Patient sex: F
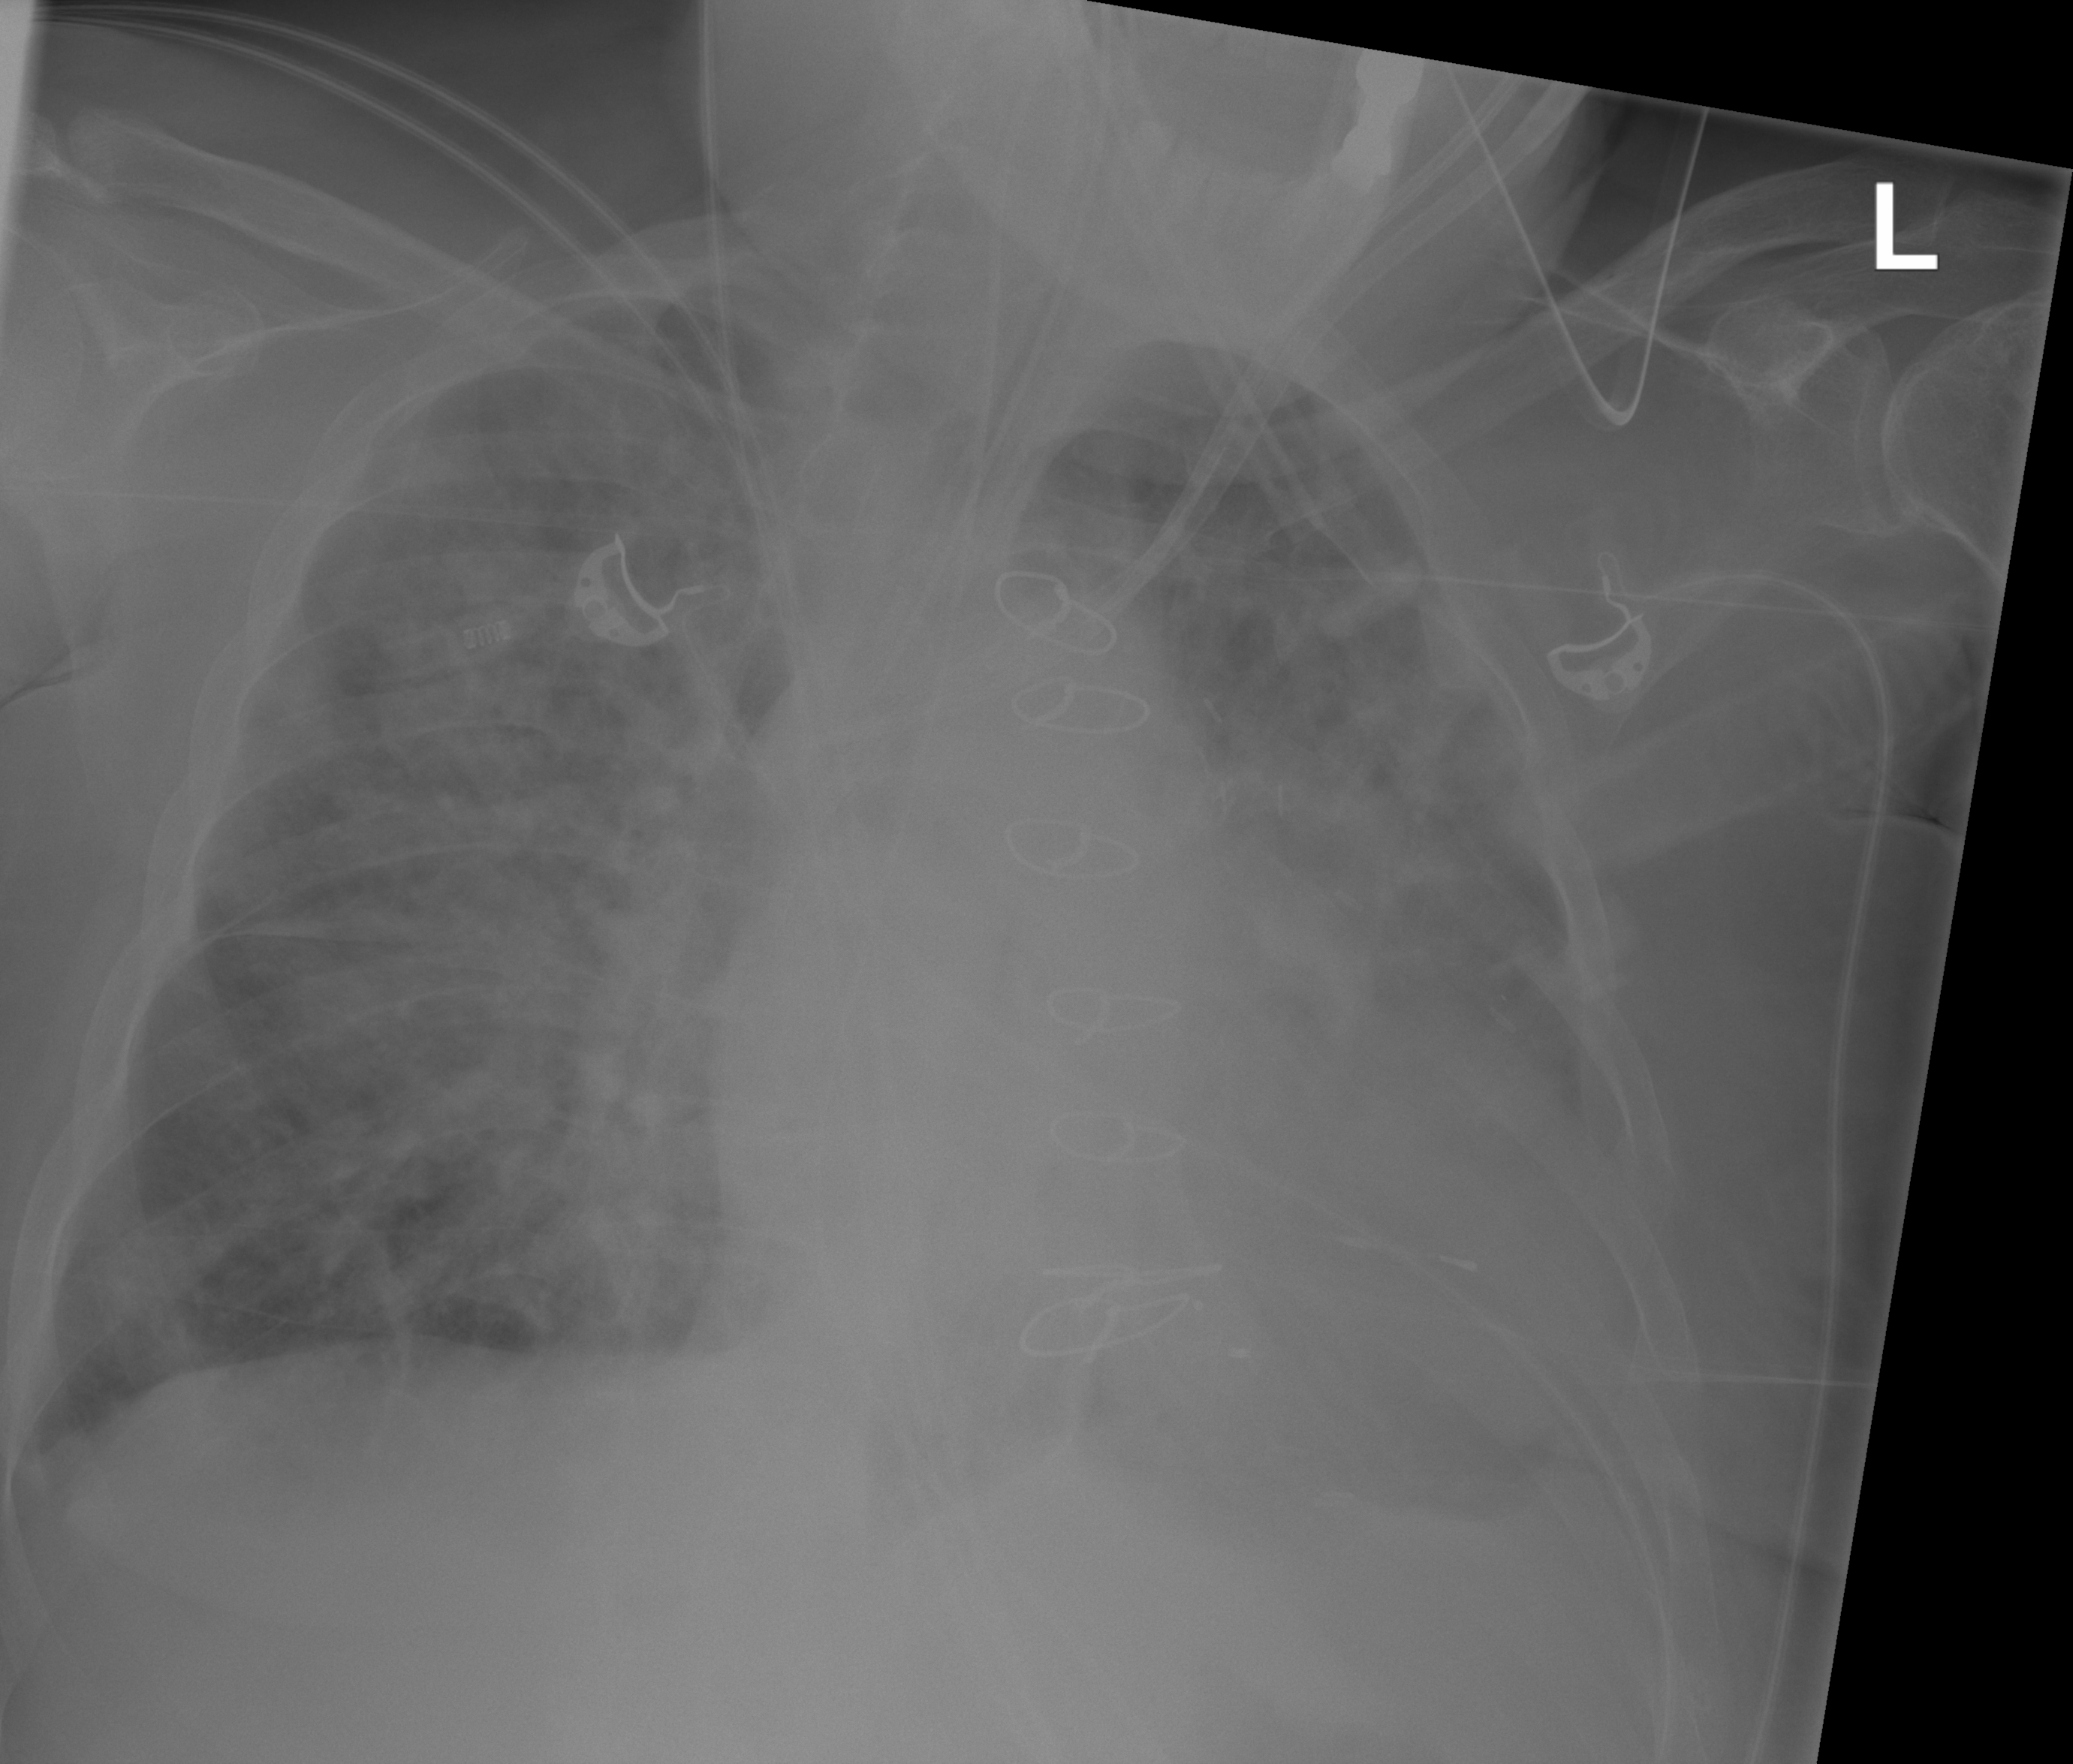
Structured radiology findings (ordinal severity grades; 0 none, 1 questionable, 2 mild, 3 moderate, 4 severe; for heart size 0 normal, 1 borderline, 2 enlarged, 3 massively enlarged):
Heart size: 2
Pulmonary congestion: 3
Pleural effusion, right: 0
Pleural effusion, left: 2
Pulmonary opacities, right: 3
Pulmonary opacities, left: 3
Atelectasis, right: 3
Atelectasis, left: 3